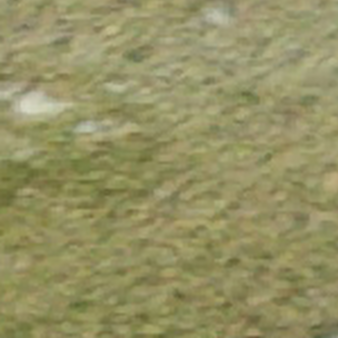
Label: other